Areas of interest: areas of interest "FeatherFlight Perfumed Wind Badminton Court"
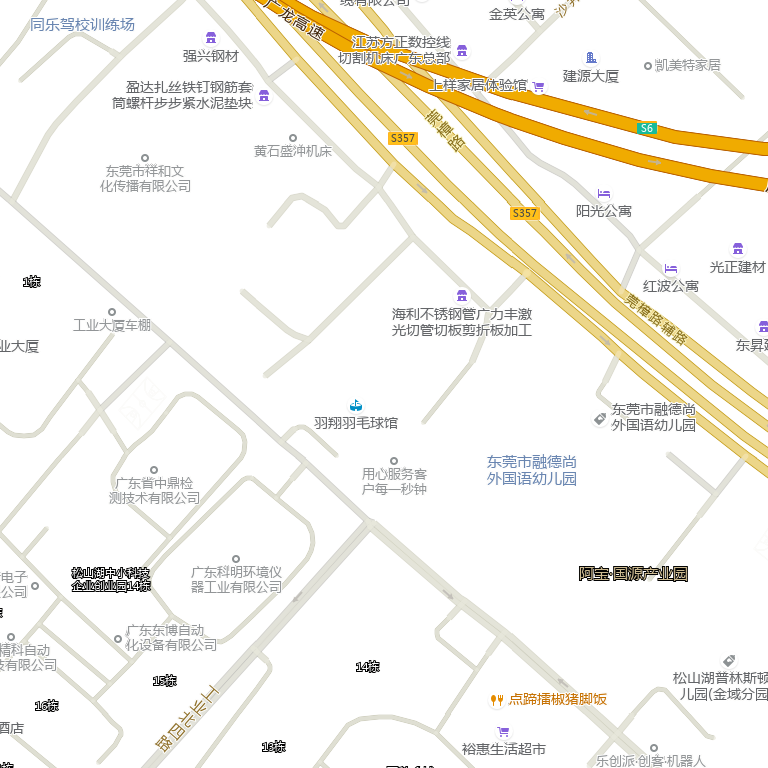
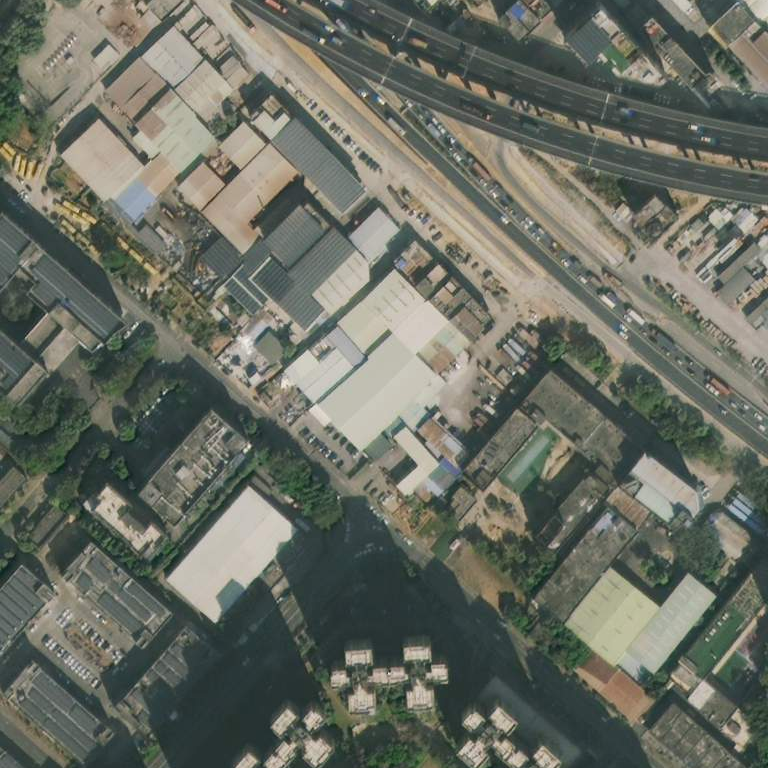